Question: I want make a list of Checkbox with white text in black background. We are using following code:
'''
CheckBox chkAdditionalPack = new CheckBox(MainActivity.this);
chkAdditionalPack.setTag(j);
chkAdditionalPack.setText(offerPackageListForAddl.get(j).getOfferPackageName().toString());
chkAdditionalPack.setTextColor(Color.WHITE);
'''
It gives a view like below:

The problem is now boxes of checkboxes is not clearly visible. How can I make it clearly visible keeping intact other parts?
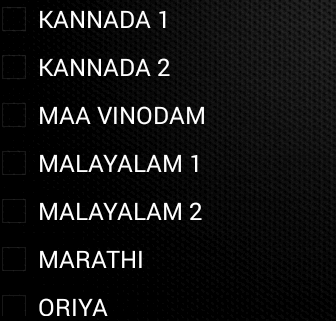
Answer: try the below xml code ref from <URL>
'''
<?xml version="1.0" encoding="utf-8"?>
<selector xmlns:android="http://schemas.android.com/apk/res/android">
<item
android:state_checked="true"
android:drawable="@drawable/cbchk_blue"
android:state_focused="false" >
</item>
<item
android:state_checked="true"
android:drawable="@drawable/cbchk_blue"
android:state_focused="true" >
</item>
<item
android:state_checked="false"
android:drawable="@drawable/cbunchk_blue"
android:state_focused="false" >
</item>
<item
android:state_checked="false"
android:drawable="@drawable/cbunchk_blue"
android:state_focused="true" >
</item>
</selector>
'''